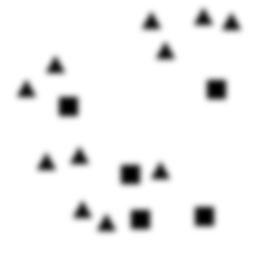
Squares: 5
Triangles: 11
Stars: 0
Total shapes: 16